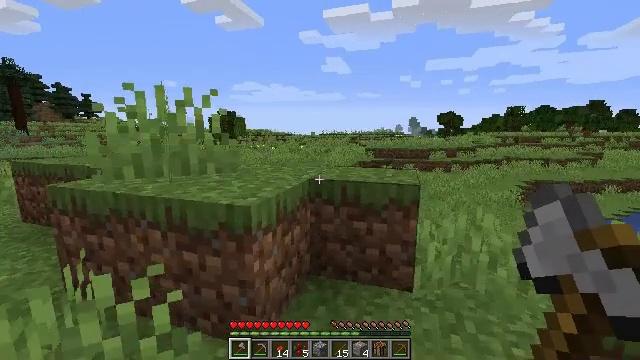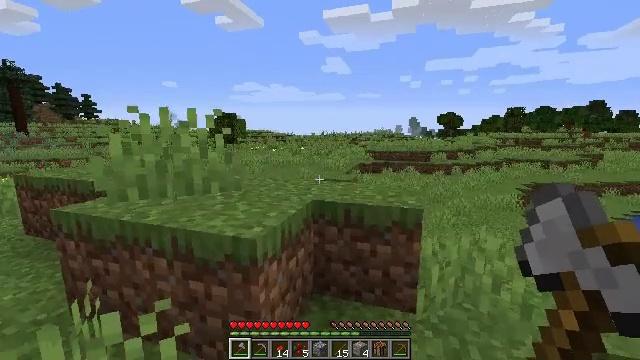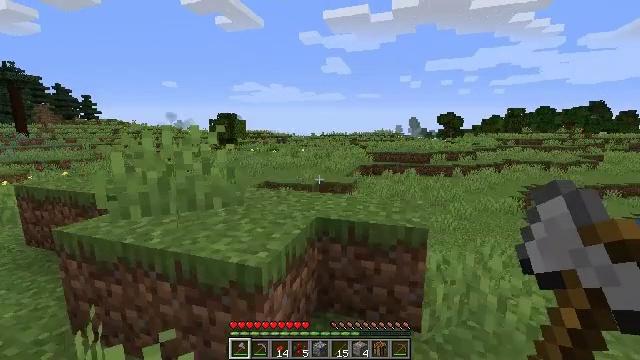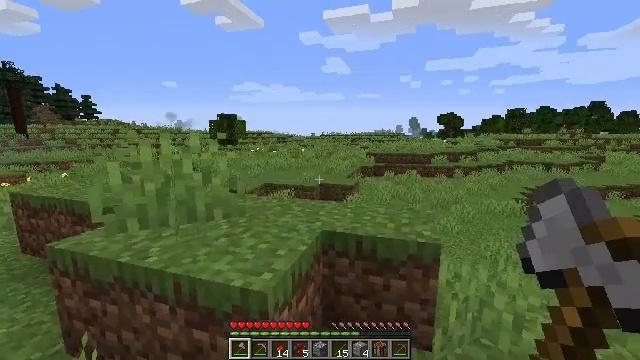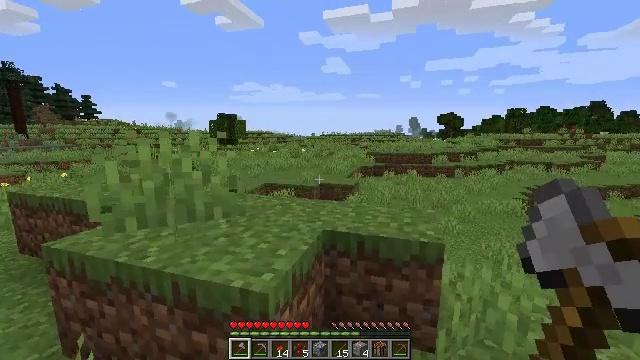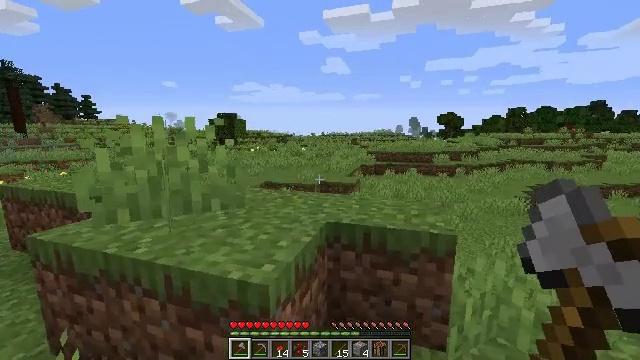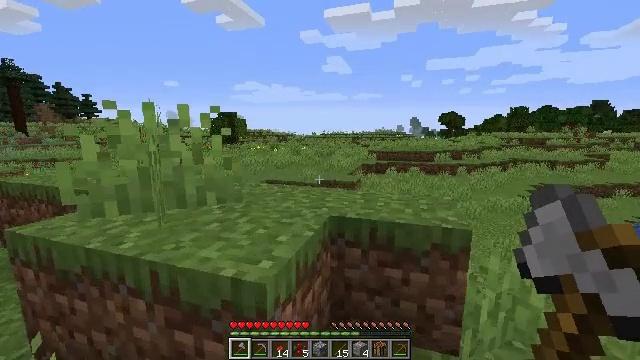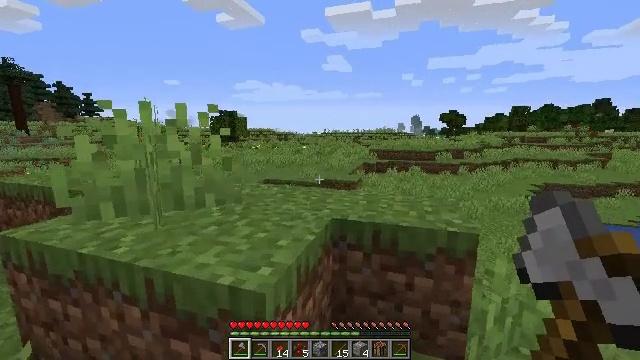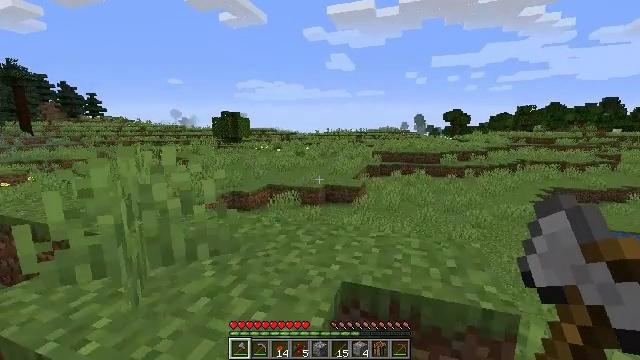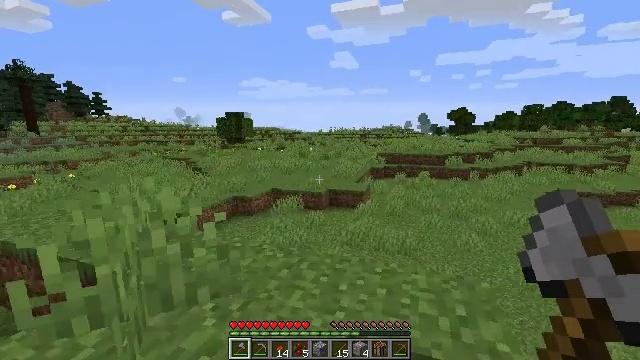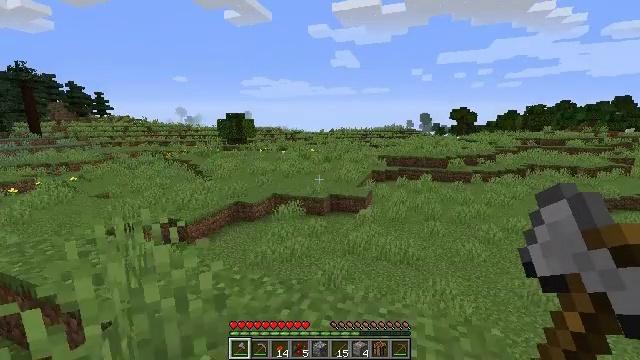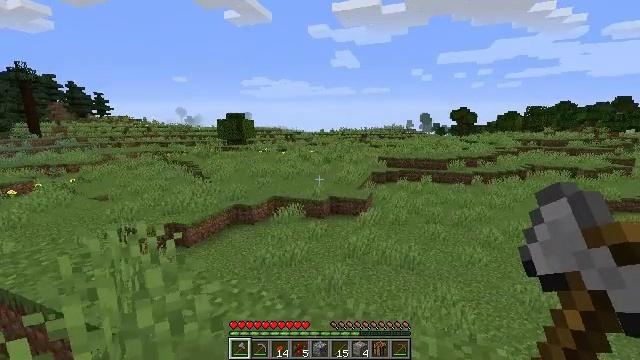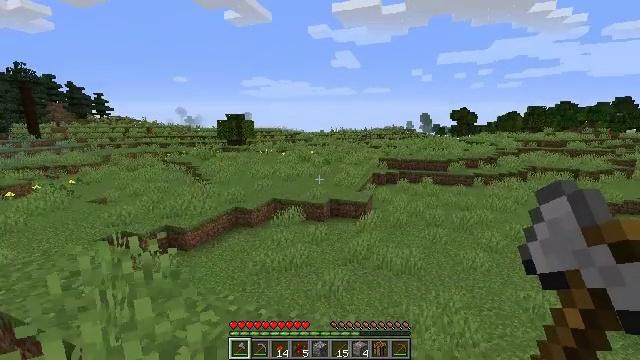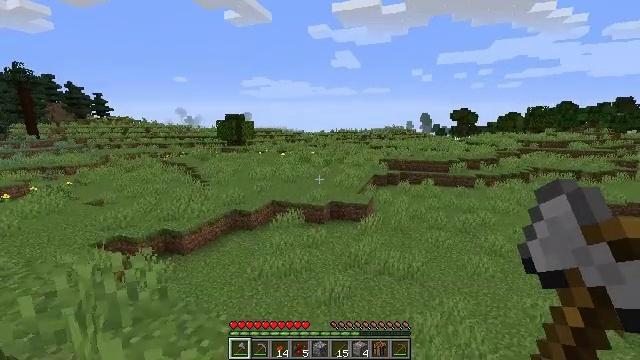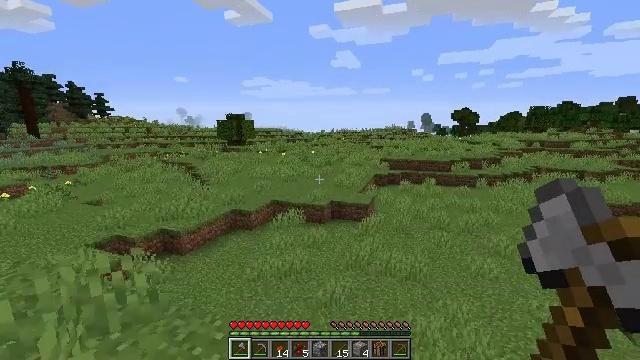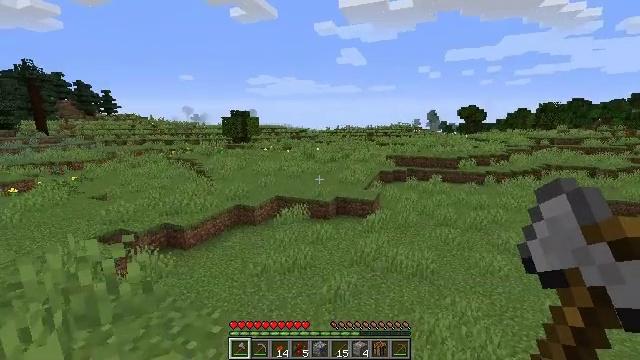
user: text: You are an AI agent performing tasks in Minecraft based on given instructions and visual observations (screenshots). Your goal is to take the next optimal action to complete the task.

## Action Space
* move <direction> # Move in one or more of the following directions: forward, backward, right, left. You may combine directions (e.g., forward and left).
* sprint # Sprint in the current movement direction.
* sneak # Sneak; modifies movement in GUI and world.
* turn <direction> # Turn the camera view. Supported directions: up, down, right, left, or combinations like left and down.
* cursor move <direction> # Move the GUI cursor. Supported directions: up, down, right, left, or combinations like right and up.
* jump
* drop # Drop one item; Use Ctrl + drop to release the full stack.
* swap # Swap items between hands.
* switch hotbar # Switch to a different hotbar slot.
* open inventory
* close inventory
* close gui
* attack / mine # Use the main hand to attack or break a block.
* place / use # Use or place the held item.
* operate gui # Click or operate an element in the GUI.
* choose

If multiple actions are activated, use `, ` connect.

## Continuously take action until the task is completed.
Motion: motion action
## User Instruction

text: Collect a dandelion flower.
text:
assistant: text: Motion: move forward, jump
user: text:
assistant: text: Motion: move forward
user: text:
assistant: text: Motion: move forward
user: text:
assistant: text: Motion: move forward
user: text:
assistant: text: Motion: move forward
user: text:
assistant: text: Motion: move forward
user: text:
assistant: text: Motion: move forward
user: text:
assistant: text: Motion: move forward, jump
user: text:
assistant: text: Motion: move forward, jump
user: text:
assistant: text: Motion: move forward, jump
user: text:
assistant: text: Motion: move forward, jump
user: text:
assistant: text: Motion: move forward, jump
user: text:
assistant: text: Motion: move forward
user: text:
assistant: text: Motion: no_op
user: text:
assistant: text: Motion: turn left
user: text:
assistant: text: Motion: turn left
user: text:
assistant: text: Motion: turn left
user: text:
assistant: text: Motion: move forward, turn left
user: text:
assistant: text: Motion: move forward, turn left
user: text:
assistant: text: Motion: no_op
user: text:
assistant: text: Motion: no_op
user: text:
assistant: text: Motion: move forward
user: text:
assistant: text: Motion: move forward
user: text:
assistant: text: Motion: move forward
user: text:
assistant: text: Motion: move forward
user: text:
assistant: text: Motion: move forward
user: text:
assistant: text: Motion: move forward
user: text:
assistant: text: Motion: move forward
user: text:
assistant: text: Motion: move forward
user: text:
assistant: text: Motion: move forward, turn right and down